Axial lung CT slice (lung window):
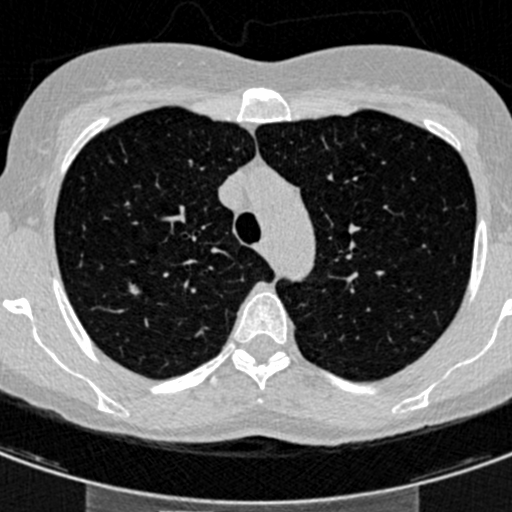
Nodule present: yes
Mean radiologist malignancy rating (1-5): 3.5